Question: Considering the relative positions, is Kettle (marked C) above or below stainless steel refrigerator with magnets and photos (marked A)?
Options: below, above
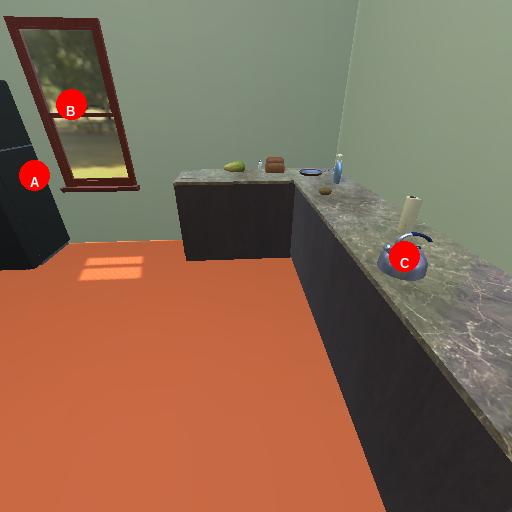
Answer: below